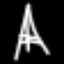
Label: The Eiffel Tower